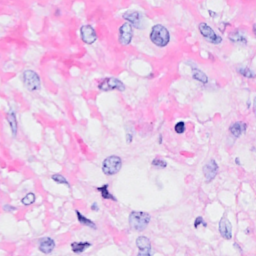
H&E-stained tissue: Breast